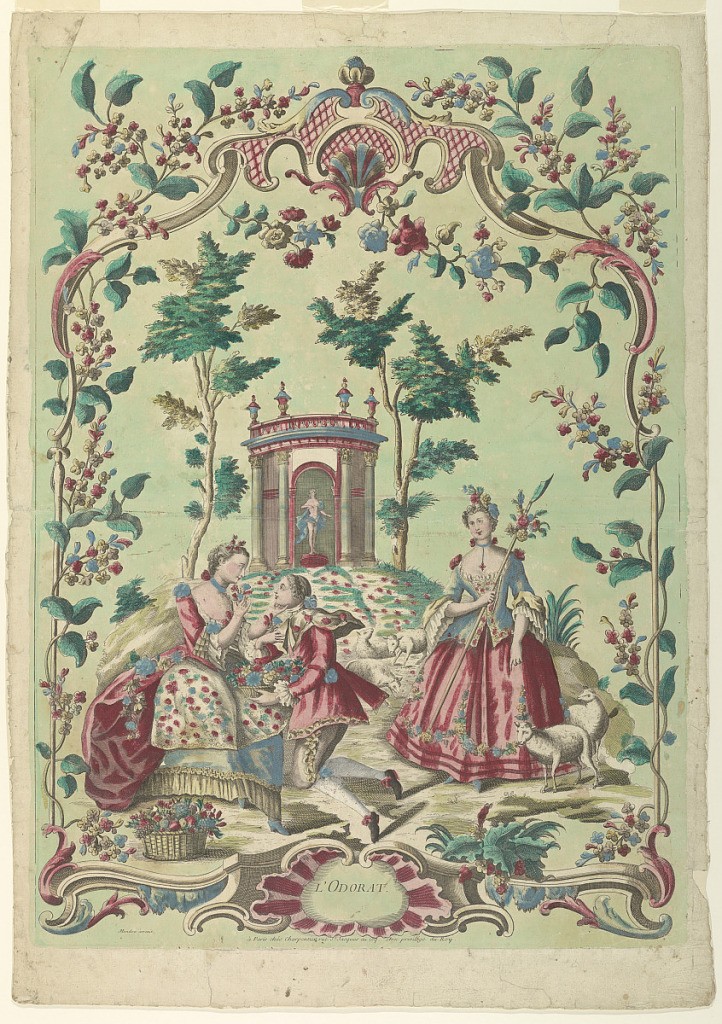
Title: The Sense of Smell
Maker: François-Thomas Mondon, French, 1709 – 1755
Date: ca. 1750
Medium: Etching, brush and watercolor on paper
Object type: Print
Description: At left a woman and a kneeling man are amelling flowers taken from a basket which he holds. A shepherdess stands at right, surrounded by sheep. On a little hill beyond them is a circular building in which is a partially draped statue of a woman.